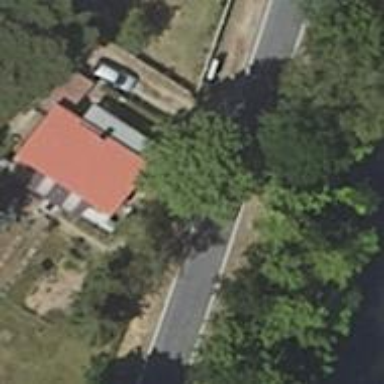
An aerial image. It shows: Secondary road with asphalt surface.